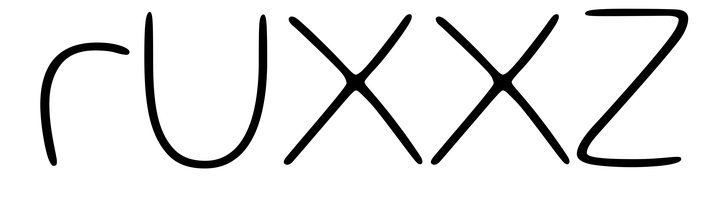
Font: Gluten_Thin